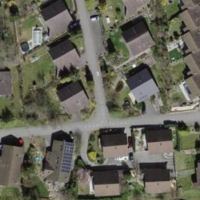
EUNIS habitat code: 54
Species observed at this site:
Cotinus coggygria